Interaction volume radius: 10 \u00c5
Interaction volume height: 25 \u00c5
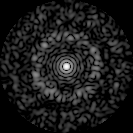
Disorder parameter: 0.8566